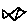
Label: fish